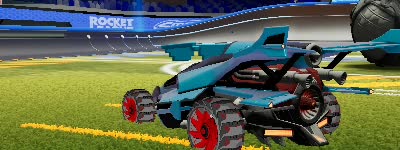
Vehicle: aftershock